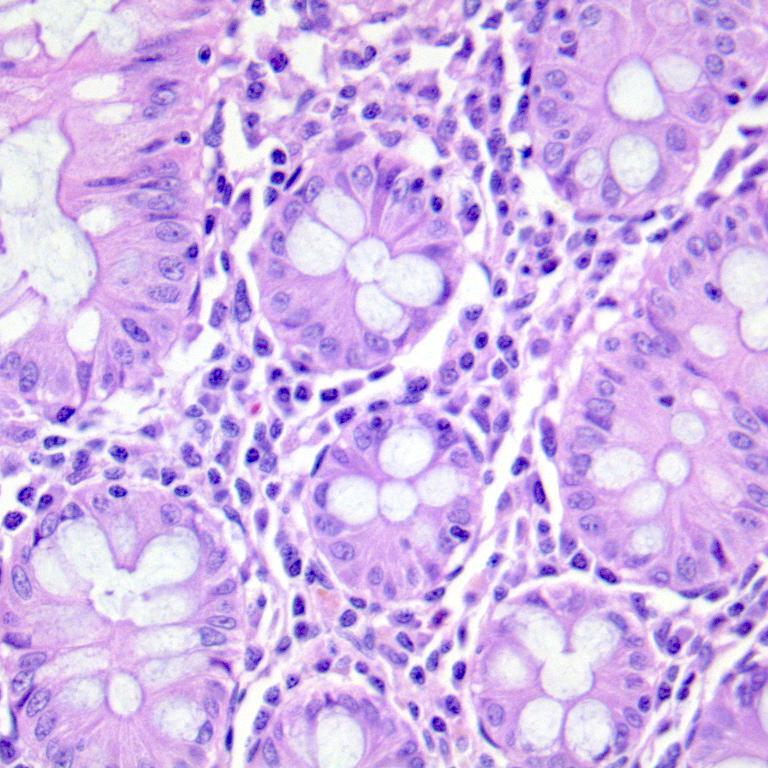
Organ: colon
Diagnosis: benign